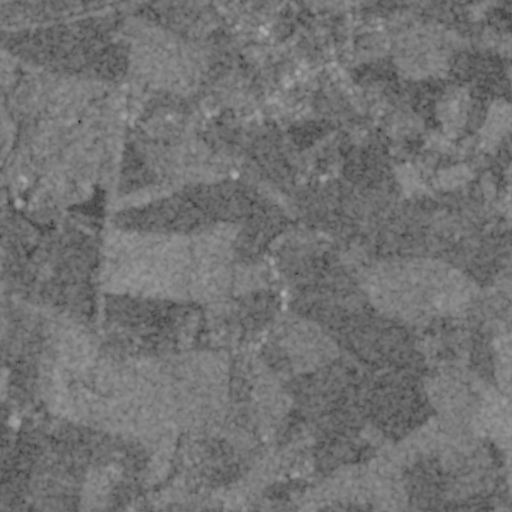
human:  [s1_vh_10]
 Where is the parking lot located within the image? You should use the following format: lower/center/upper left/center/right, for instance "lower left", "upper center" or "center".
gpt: The parking lot is located in the upper center of the image.
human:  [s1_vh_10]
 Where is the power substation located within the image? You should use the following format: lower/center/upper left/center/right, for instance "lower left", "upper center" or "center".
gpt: The power substation is located in the lower left of the image.
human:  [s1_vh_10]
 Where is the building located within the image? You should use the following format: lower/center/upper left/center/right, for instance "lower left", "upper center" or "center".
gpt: There is no building in the image.

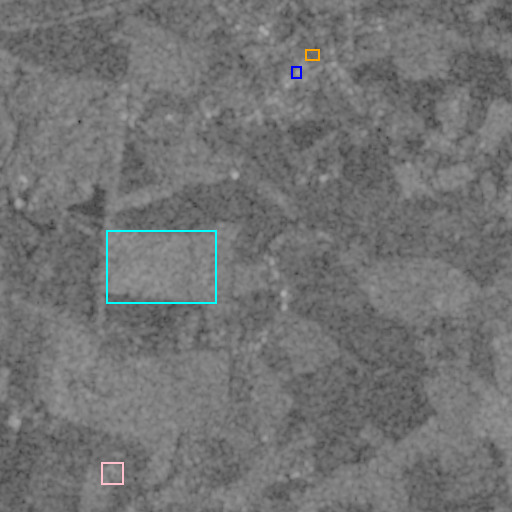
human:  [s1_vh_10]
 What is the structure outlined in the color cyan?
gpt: The structure outlined in cyan is a crop field.
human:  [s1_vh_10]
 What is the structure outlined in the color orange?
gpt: The structure outlined in orange is a park.
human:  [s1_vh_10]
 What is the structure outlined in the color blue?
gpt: The structure outlined in blue is a parking lot.
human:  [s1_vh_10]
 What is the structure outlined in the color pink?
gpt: The structure outlined in pink is a power substation.
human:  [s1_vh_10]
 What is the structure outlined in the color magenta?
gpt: There is no magenta outline.